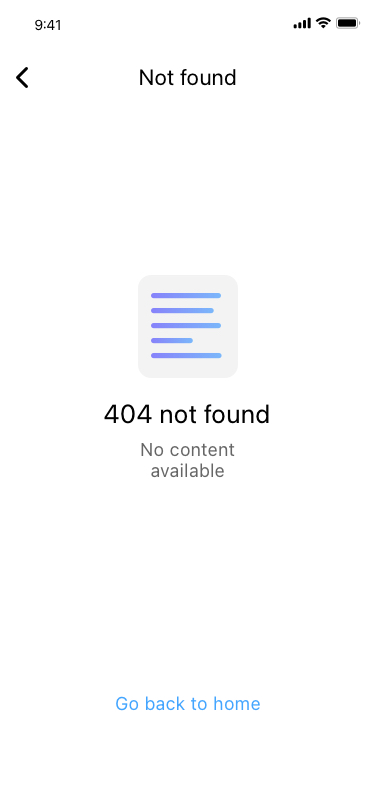
Text in this UI design:
Not found
404 not found
No content available
Go back to home